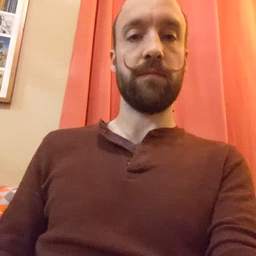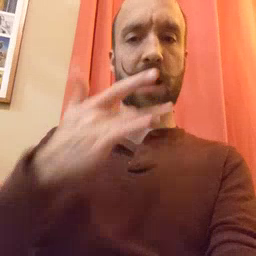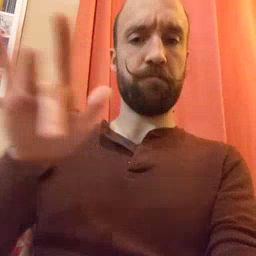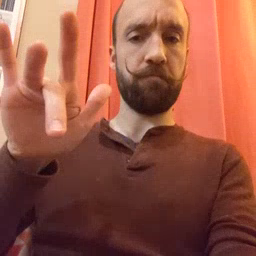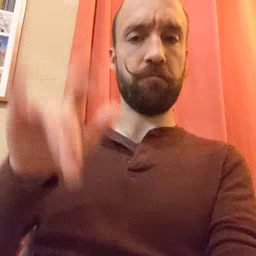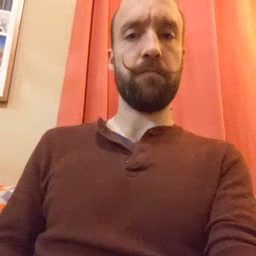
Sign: empty